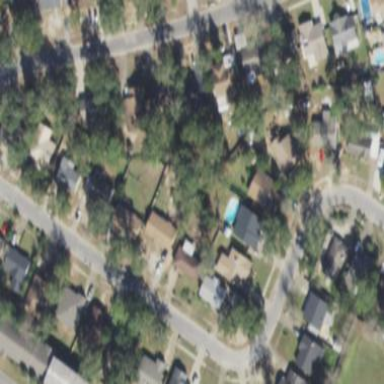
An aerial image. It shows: Residential area composed of single-family homes.